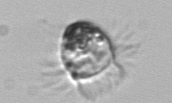
Label: Balanion